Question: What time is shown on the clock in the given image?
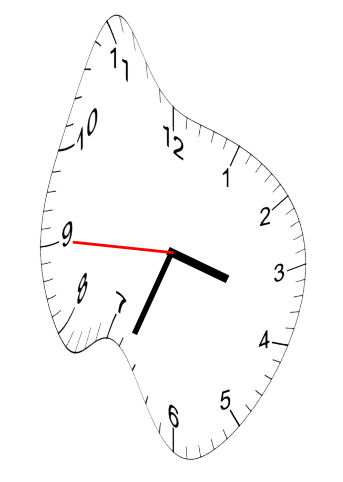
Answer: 03:33:45